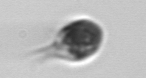
Label: Balanion